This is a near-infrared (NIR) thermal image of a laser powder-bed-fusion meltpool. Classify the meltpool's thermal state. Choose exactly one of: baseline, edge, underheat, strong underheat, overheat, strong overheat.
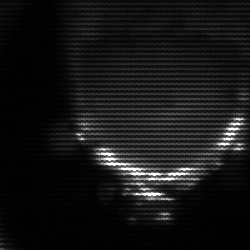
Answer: edge